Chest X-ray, PA view. Patient: 49 years old, sex F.
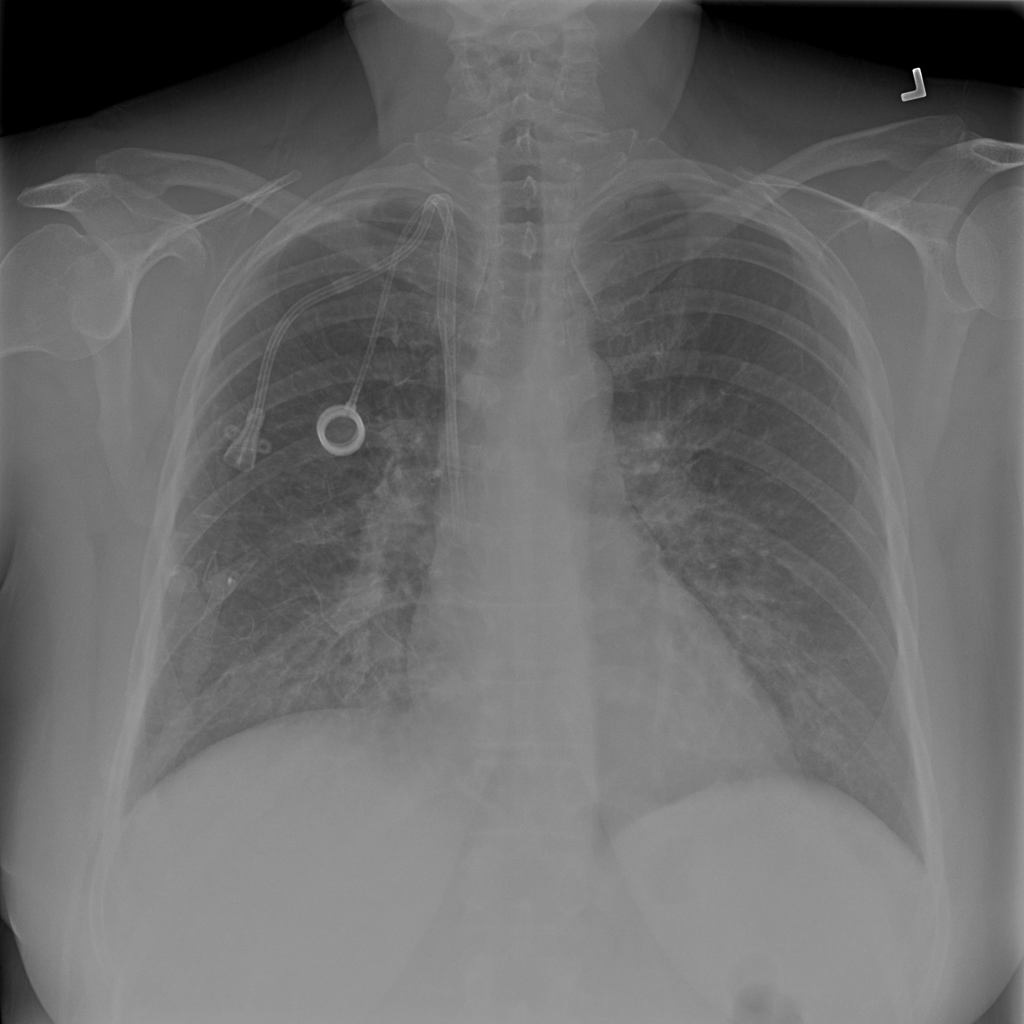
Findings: Edema